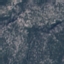
Label: HerbaceousVegetation